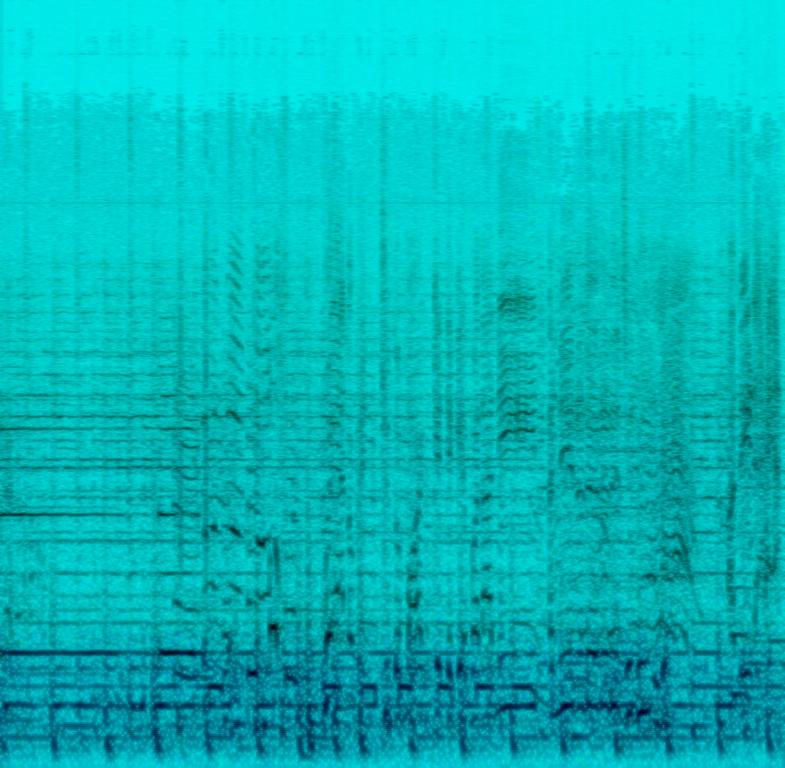
The low quality recording features an uptempo country song sung by passionate male vocalists, followed by acoustic rhythm guitar and electric guitar melody. It sounds really bad and imbalanced, as the left channel is louder than the right.